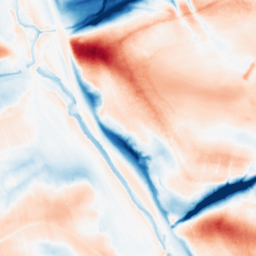
Category: classical
Decomposition family: gaussian_anisotropic
Decomposition parameters: sigma_x: 2
sigma_y: 20
Upsampling method: bilinear
Upsampling parameters: scale: 2
Upsampling scale: 2